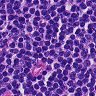
Metastatic tissue present: no